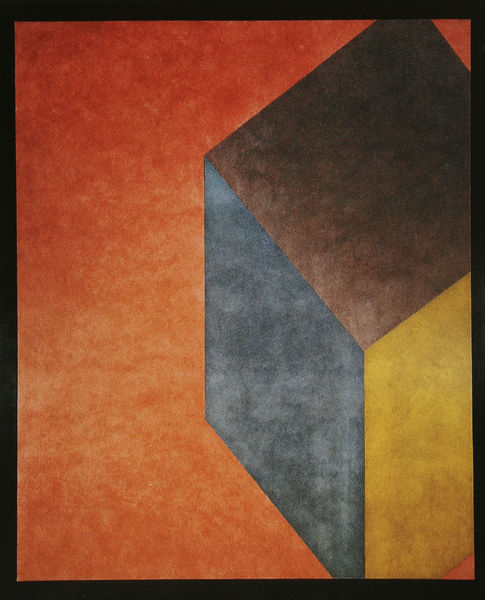
Titel: Installation Rhona Hoffman Gallery, Chicago - Tilted form
Schlagwörter: blau, dunkel, schatten, gelb, komposition, ocker, ausschnitt, braun, bunt, grau, hell, hintergrund, licht, orange, schwarz, haus, rot, wand, rahmen, verzerrung, öl, figur, drei, ecke, moderne, warm, abstrakt, fläche, flächen, modern, formen, lila, schattierung, linien, rand, detail, marmoriert, aufsicht, foto, fotografie, eckig, rechteck, umriß, seite, würfel, ecken, flecken, quadrate, seiten, quader, verkürzung, sol, fotographie, kanten, geometrie, lewitt, quadrat, viereck, getupft, installation, kubus, verzerrt, sol lewitt, rombus, isometrisch, geometrei, hard edge, hausform, perspektie